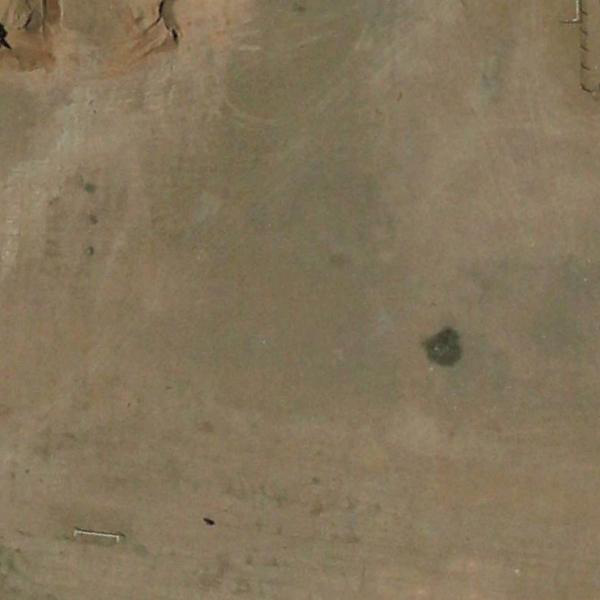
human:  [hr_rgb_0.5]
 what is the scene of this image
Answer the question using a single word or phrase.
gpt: bare land